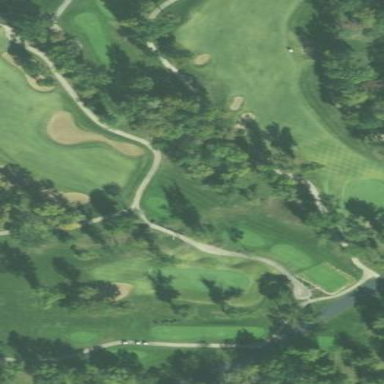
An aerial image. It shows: Grassy area designated as golf fairway.